台球是一项在球桌上用球杆击打主球以撞击目标球的体育运动，假设主球（体积忽略不计，看作一个点）在球桌上均做直线运动，碰撞到球桌壁后反弹时满足反射角等于入射角.如图，现击打主球$E$在球桌壁点$A$反弹后，经过点$B$，再在球桌壁点$C$反弹后，击中目标球$D$.以球桌壁所在直线分别为$x$，$y$轴，建立如图所示的直角坐标系，发现点$B$的坐标为$(1,3)$，目标球$D$的坐标为$(3,1)$，则在该坐标系中，点$A$的坐标为（）

\noindent A. $\left(0,\dfrac{7}{2}\right)$ \quad
B. $(0,4)$ \quad
C. $\left(0,\dfrac{9}{2}\right)$ \quad
D. $(0,5)$
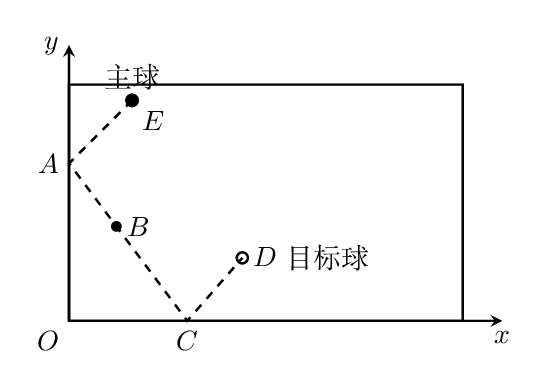
【解答】
\noindent 【答案】D\\
\noindent 【分析】根据题意，分别求得点$B$关于$y$轴的对称点为$B'$和点$D$关于$x$轴的对称点为$D'$，以及$D'$关于$y$轴的对称点为$D''$，得到$AE$的方程，进而求得$A$的坐标，\\
\noindent 【详解】由点$B(1,3)$关于$y$轴的对称点为$B'(-1,3)$，则点$B'(-1,3)$在直线$AE$上，\\
\noindent 点$D(3,1)$关于$x$轴的对称点为$D'(3,-1)$，则$D'(3,-1)$关于$y$轴的对称点为$D''(-3,-1)$，\\
\noindent 所以点$D''(-3,-1)$在直线$AE$上，则$k_{AE} = \dfrac{3-(-1)}{-1-(-3)} = 2$，\\
\noindent 所以直线$AE$的方程为$y - 3 = 2(x + 1)$，\\
\noindent 令$x = 0$，解得$y = 5$，则点$A$的坐标为$(0,5)$.\\
\noindent 故选：D.